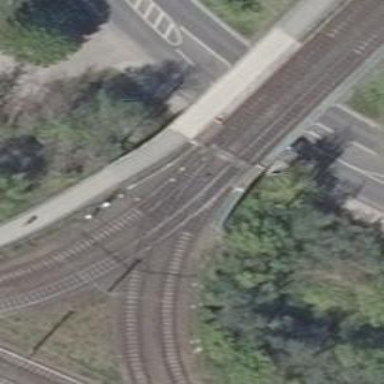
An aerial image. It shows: Railway crossing.